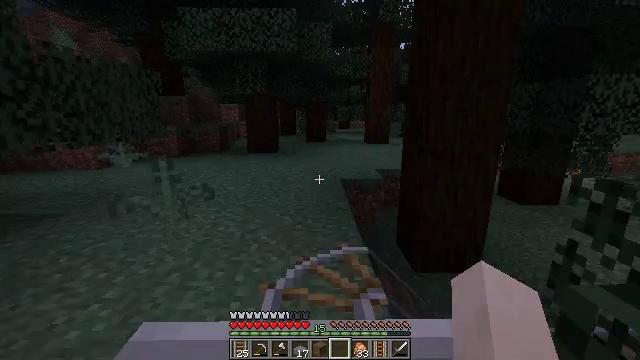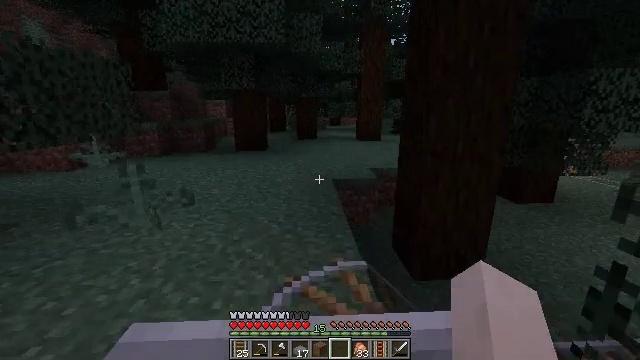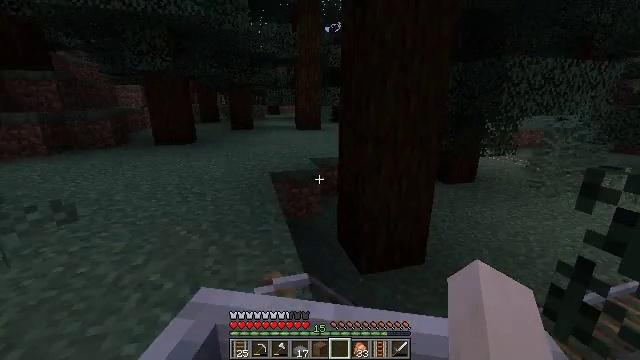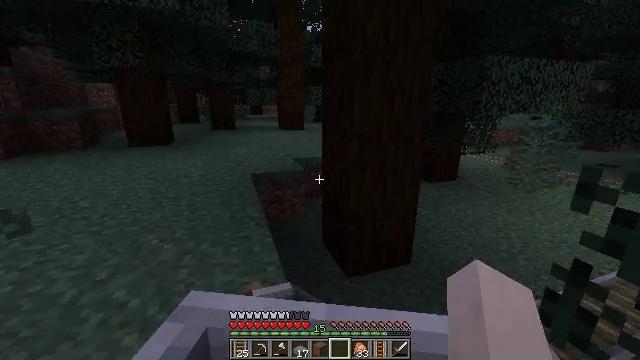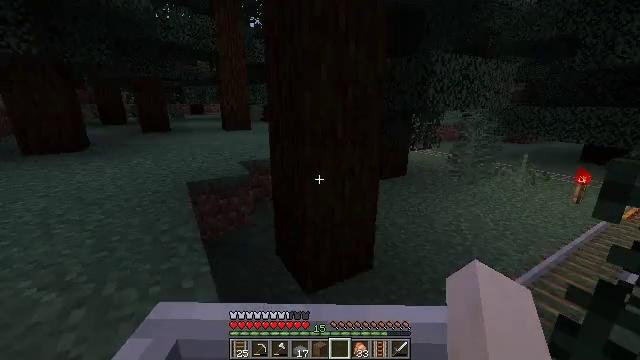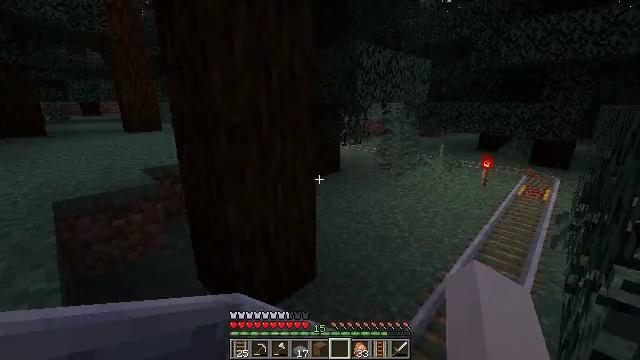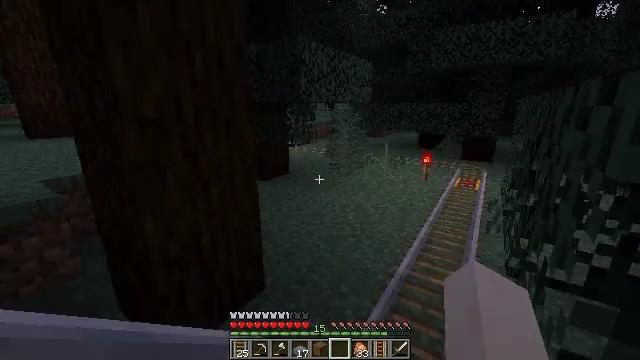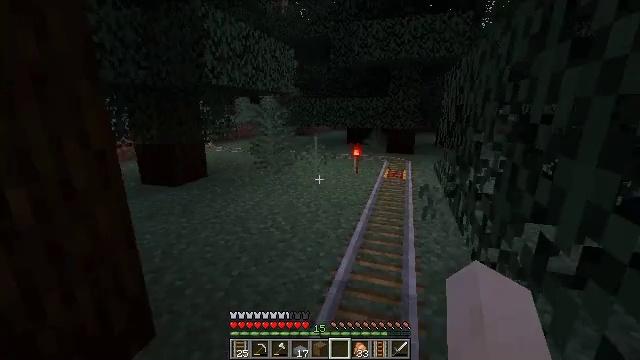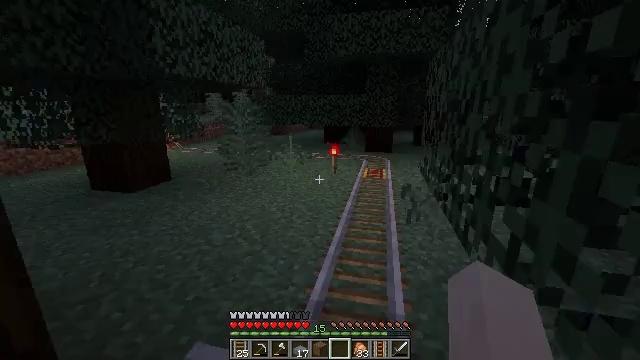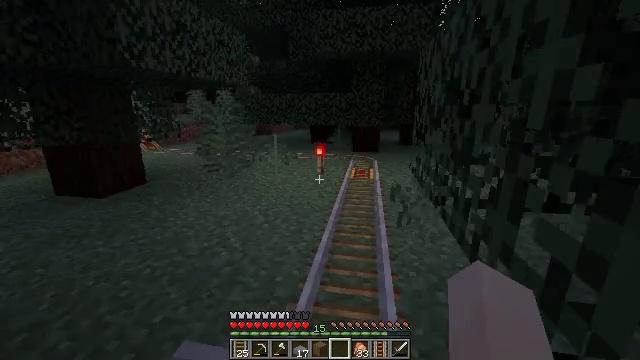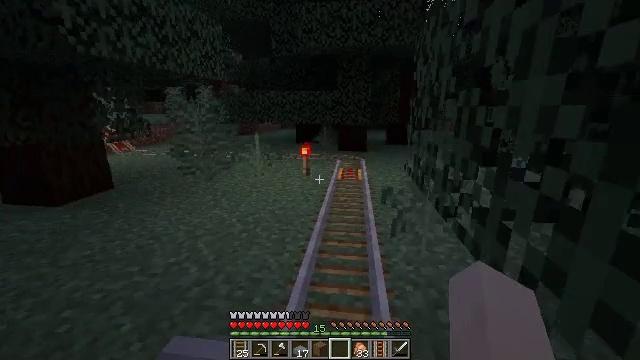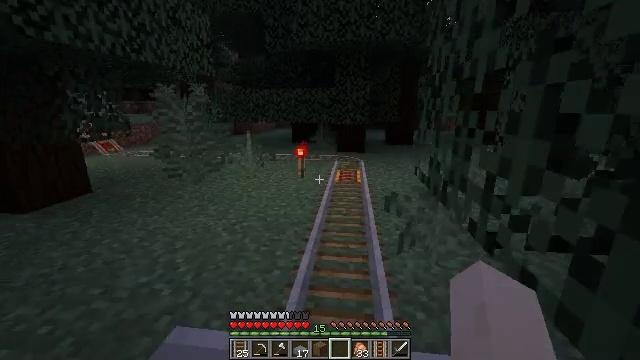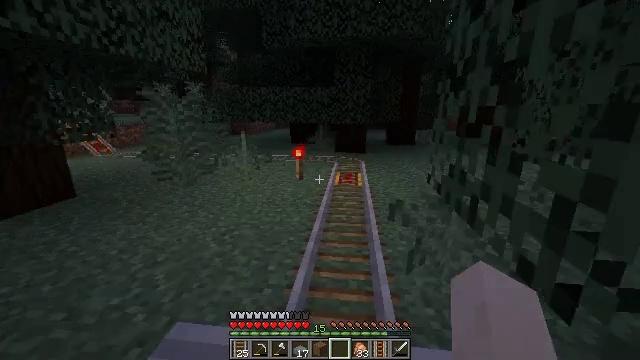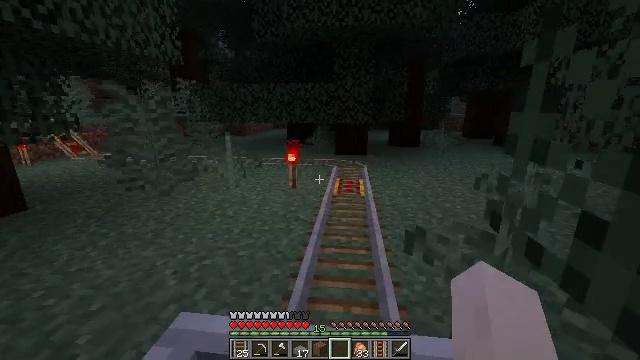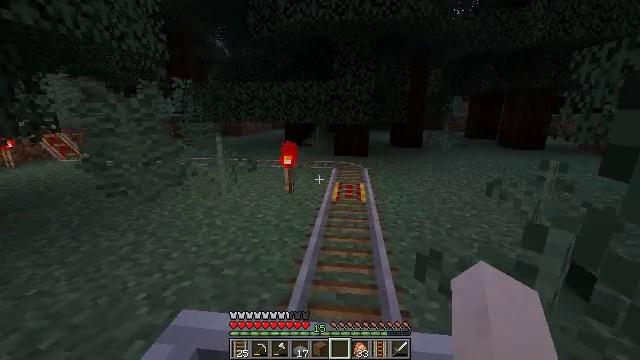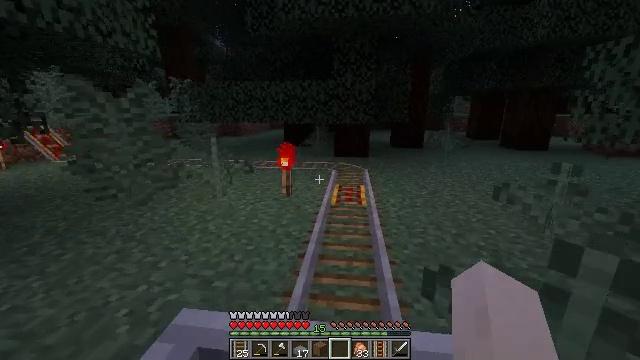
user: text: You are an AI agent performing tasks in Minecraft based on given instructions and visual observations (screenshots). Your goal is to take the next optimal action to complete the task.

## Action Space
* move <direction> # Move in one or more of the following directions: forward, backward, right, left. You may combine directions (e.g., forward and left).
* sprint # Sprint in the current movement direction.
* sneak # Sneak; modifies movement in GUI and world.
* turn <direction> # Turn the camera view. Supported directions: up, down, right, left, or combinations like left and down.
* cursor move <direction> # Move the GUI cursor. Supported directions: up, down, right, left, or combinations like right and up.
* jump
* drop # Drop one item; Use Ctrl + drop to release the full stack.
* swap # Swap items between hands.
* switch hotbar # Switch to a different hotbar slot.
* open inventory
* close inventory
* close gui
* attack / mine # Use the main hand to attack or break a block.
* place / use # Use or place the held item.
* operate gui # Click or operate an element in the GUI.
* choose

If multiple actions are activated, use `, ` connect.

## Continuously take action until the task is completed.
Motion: motion action
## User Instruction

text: Pick up the rail by attacking it.
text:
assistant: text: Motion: turn right
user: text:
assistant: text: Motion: turn right and down
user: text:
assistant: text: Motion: turn right
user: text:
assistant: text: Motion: turn right
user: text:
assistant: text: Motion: turn right
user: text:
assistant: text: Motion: turn right
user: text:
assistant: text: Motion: turn right
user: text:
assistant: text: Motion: turn right
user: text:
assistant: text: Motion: turn right
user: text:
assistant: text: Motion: no_op
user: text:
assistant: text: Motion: no_op
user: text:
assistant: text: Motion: no_op
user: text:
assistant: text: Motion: no_op
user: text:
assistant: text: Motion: no_op
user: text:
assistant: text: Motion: no_op
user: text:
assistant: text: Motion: no_op
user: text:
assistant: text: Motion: no_op
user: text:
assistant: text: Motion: no_op
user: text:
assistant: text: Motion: no_op
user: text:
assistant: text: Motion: no_op
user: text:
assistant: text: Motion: turn left
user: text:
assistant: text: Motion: turn left
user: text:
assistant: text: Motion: turn left
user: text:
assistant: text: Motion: turn left
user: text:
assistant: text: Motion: turn left
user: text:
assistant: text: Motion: turn left
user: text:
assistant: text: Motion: turn left
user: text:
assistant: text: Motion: turn left
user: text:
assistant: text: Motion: turn left
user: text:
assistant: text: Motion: no_op